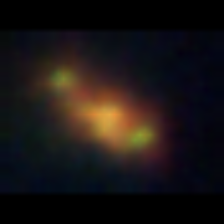
Taxon: Chaetoceros
Group: Diatoms